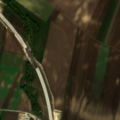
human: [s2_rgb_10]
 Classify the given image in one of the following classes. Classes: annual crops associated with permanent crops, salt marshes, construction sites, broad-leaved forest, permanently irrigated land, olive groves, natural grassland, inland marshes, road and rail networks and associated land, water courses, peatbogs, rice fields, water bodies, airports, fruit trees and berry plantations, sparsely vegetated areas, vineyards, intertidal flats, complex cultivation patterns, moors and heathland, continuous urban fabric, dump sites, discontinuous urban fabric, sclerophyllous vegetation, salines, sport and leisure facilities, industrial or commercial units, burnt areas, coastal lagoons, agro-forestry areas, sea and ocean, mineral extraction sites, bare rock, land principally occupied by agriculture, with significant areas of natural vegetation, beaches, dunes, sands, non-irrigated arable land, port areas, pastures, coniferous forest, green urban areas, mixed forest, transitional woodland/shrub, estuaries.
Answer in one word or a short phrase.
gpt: construction sites, non-irrigated arable land, vineyards, land principally occupied by agriculture, with significant areas of natural vegetation